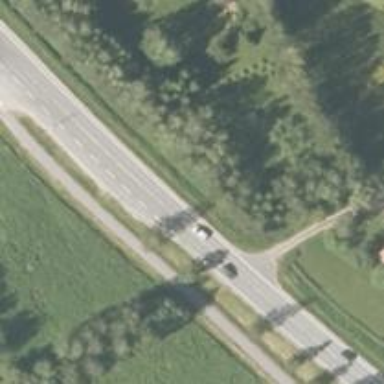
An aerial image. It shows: Asphalt road classified as primary highway.